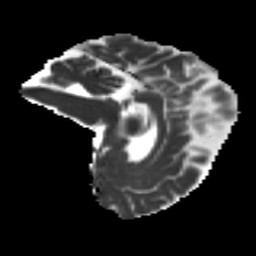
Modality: MD
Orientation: sagittal
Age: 34
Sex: female
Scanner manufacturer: ge
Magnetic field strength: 3 T
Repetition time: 7.8 s
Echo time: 0.0606 s